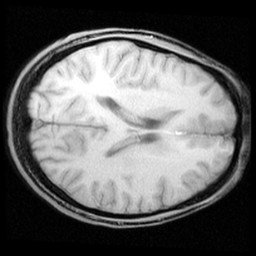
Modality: inplaneT1
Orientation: axial
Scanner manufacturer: ge
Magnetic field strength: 3 T
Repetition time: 0.325 s
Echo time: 0.00354 s